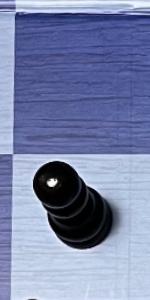
Label: Pawn_Black